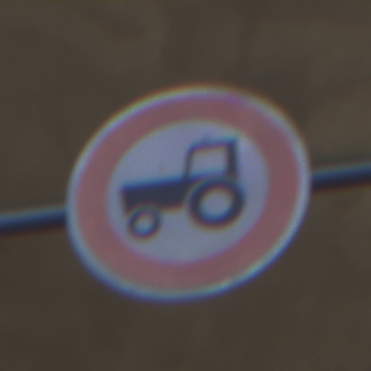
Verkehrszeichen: VerbotKraftfahrzeugeZuegeNichtSchneller25
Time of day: Midday
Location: Roofed (Underpass)
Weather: Clear
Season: NotSpecified
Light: Natural